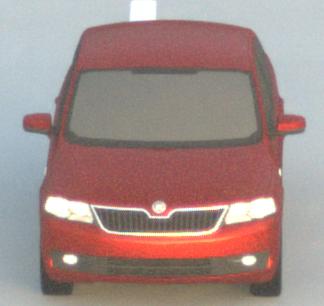
Make: Skoda
Model: Rapid
Detailed model: Rapid 1.2 Active Limousine
Model produced from: 2012/10
Model produced until: 2015/04
Doors: 5
Color: red
Road condition: dry road
Daytime: dawn
Contrast: medium contrast